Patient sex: M
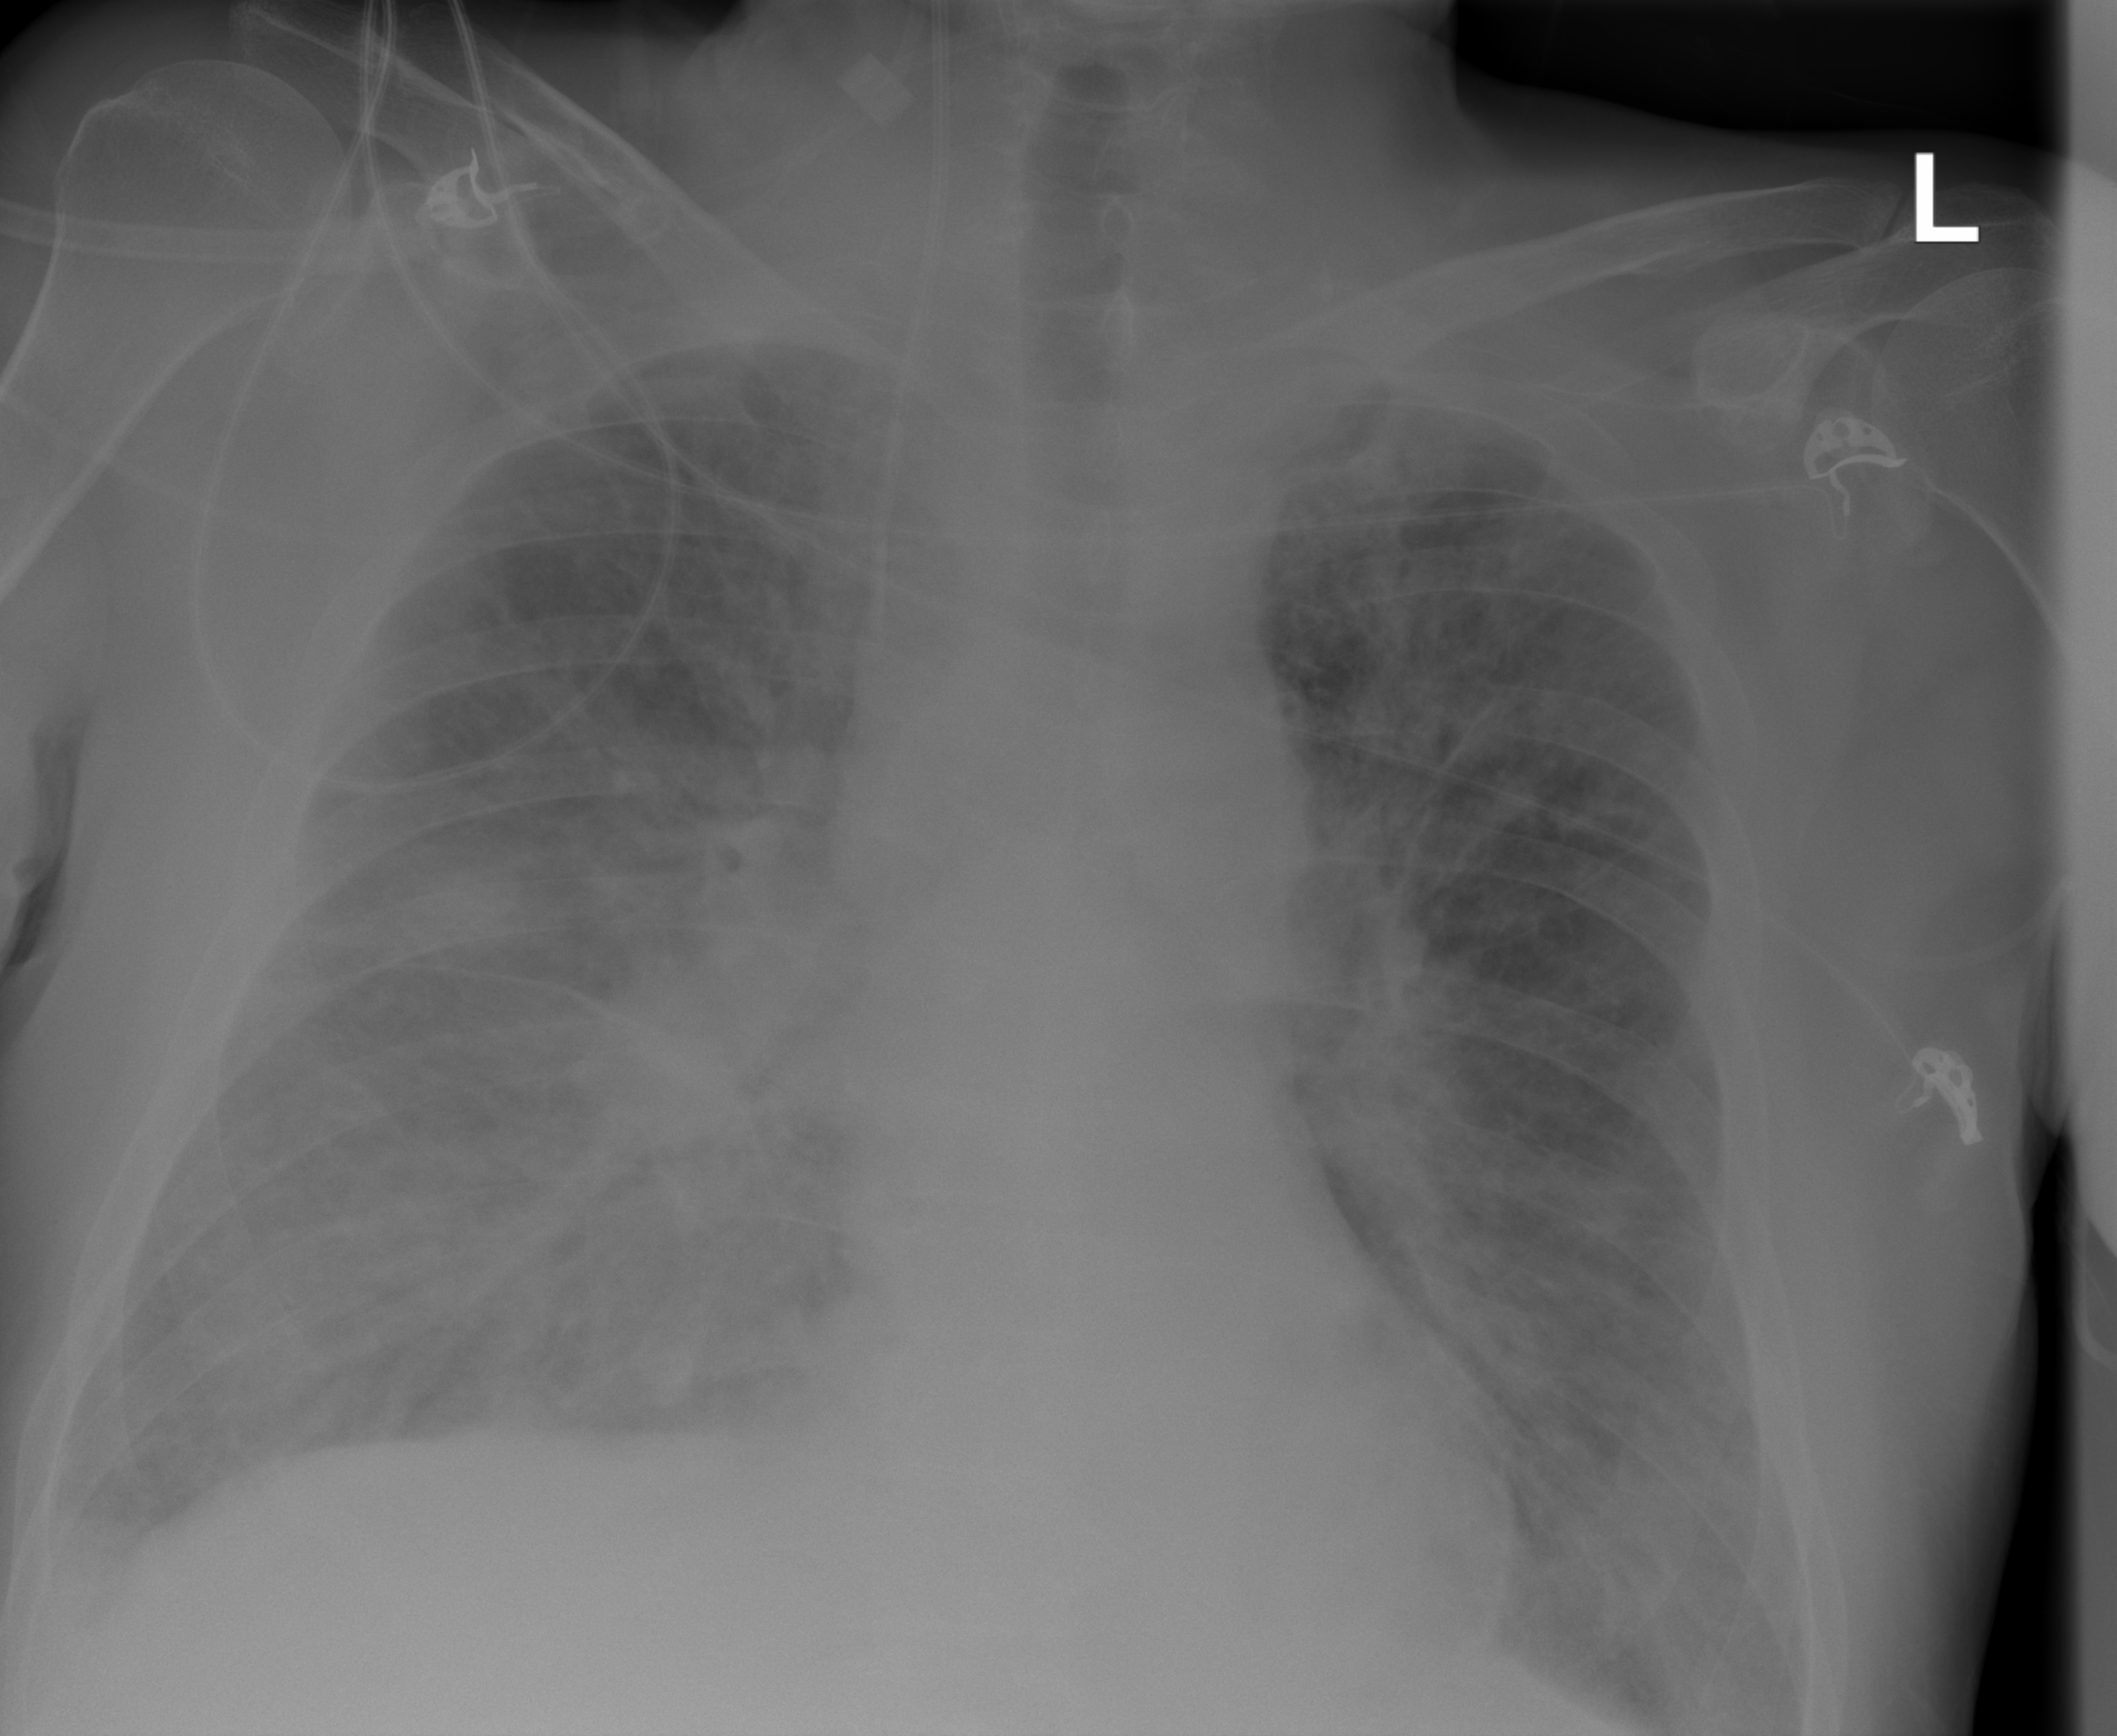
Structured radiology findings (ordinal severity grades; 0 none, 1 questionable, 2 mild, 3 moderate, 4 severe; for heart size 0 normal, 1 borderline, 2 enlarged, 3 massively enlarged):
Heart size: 0
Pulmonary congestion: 2
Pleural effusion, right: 3
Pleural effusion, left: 0
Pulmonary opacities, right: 3
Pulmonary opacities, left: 2
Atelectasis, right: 2
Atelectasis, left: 0